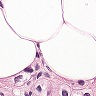
Metastatic tissue present: yes